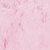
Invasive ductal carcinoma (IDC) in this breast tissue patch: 0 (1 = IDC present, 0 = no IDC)